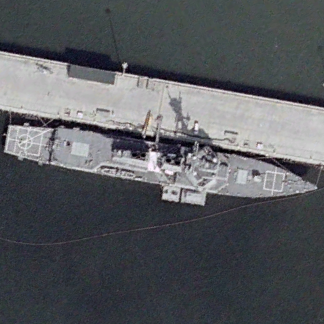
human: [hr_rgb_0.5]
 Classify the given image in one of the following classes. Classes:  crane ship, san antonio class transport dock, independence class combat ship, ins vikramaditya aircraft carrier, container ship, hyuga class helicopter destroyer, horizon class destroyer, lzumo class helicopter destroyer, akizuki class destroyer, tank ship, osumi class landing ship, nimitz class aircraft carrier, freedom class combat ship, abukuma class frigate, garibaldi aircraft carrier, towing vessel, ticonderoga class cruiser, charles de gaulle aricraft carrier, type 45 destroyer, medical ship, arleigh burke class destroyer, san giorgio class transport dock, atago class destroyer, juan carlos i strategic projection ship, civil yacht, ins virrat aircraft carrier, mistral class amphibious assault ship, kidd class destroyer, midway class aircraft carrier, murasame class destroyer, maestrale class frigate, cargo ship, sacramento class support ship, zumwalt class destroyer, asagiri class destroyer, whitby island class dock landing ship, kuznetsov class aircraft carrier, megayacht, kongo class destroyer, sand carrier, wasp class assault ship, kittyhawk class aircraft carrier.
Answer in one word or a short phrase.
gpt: Arleigh Burke class destroyer